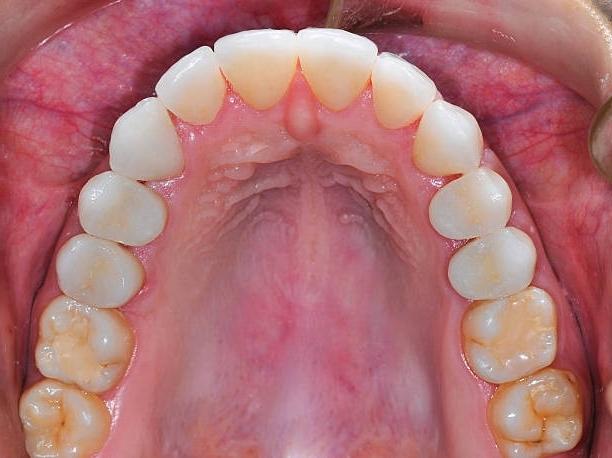
Condition: Gingivitis